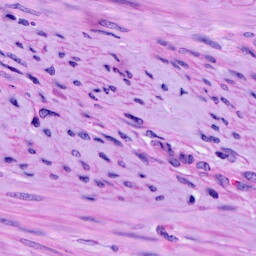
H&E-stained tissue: Cervix